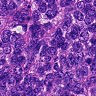
Metastatic tissue present: yes